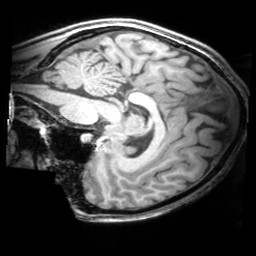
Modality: T1w
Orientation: sagittal
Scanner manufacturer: siemens
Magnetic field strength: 3 T
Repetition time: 1.81 s
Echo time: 0.00345 s